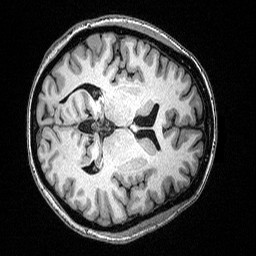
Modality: T1w
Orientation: axial
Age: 47
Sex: female
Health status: ill
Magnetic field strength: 3 T
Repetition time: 2.53 s
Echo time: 0.00331 s